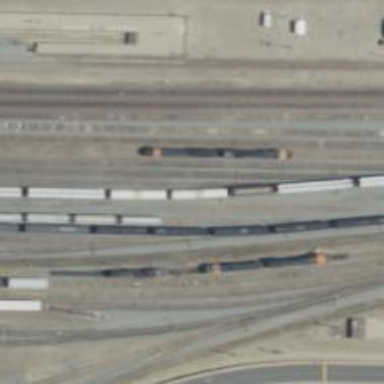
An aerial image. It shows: Railway yard in service.